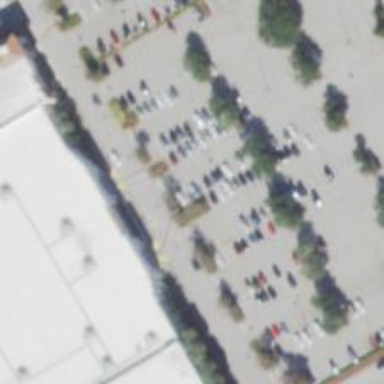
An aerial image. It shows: Parking space.